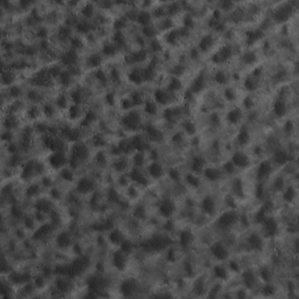
Label: non_frost